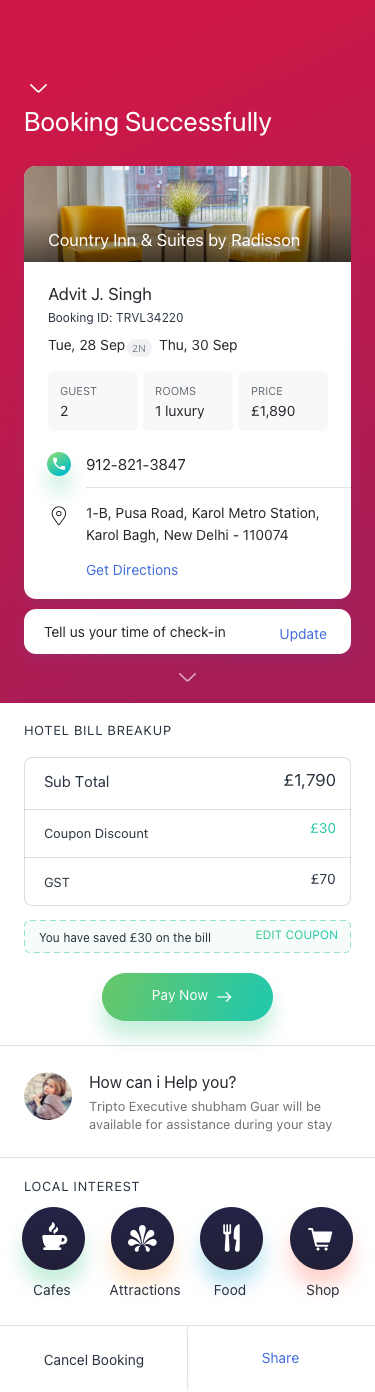
Text in this UI design:
Booking Successfully
Country Inn & Suites by Radisson
Booking ID: TRVL34220
Tue, 28 Sep
Thu, 30 Sep
2N
Advit J. Singh
2
Guest
1 luxury
ROOMS
£1,890
PRICE
1-B, Pusa Road, Karol Metro Station, Karol Bagh, New Delhi - 110074
912-821-3847
Get Directions
Tell us your time of check-in
Update
Hotel Bill Breakup
Sub Total
£1,790
Coupon Discount
£30
GST
£70
Pay Now
You have saved £30 on the bill
EDIT Coupon
Travelo Executive shubham Guar will be available for assistance during your stay
How can i Help you?
Local Interest
Cafes
Attractions
Food
Shop
Cancel Booking
Share